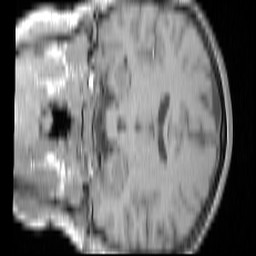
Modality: T1w
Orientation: coronal
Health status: ill
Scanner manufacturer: siemens
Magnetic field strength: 3 T
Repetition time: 0.44 s
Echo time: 0.00266 s